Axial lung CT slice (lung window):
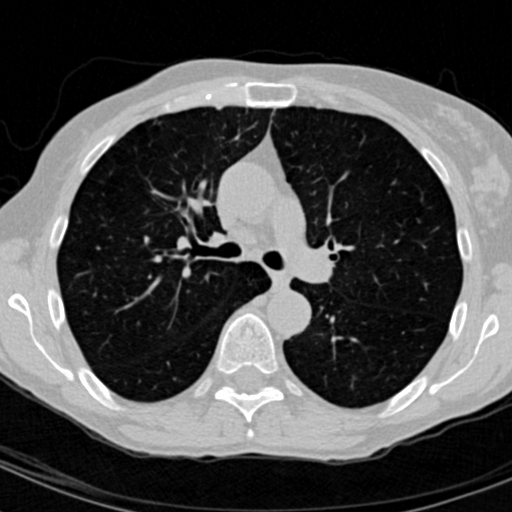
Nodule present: no